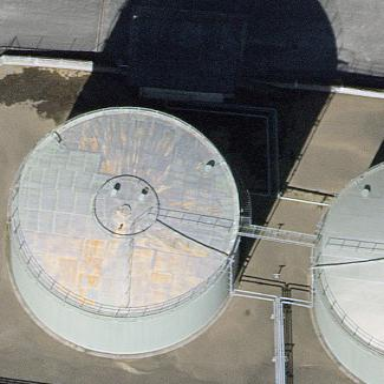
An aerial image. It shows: Industrial building with storage tank.